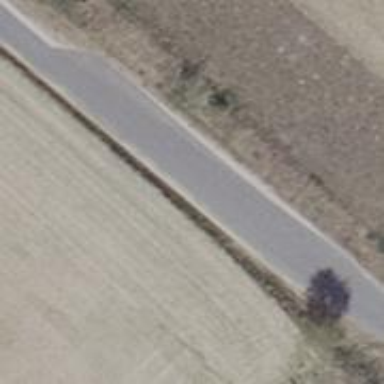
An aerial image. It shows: Passing place on the road.